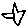
Label: star